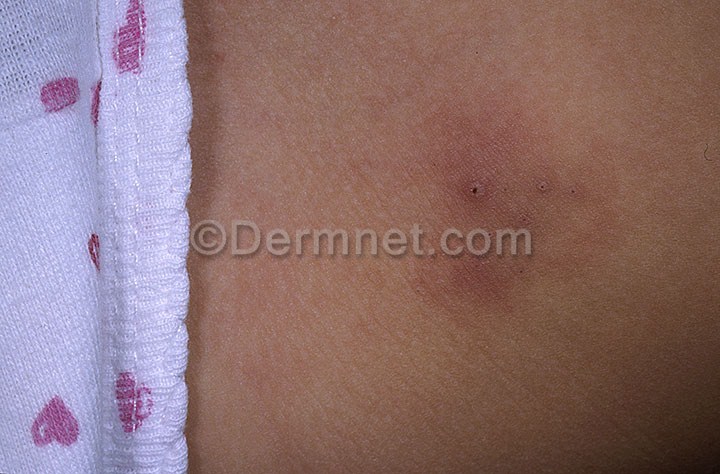
Disease: Scabies Lyme Disease and other Infestations and Bites